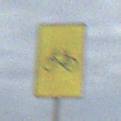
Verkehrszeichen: RadverkehrOhnePfeilsymbol
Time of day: Night
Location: Outdoor (Nature)
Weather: Overcast
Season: NotSpecified
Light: Artificial